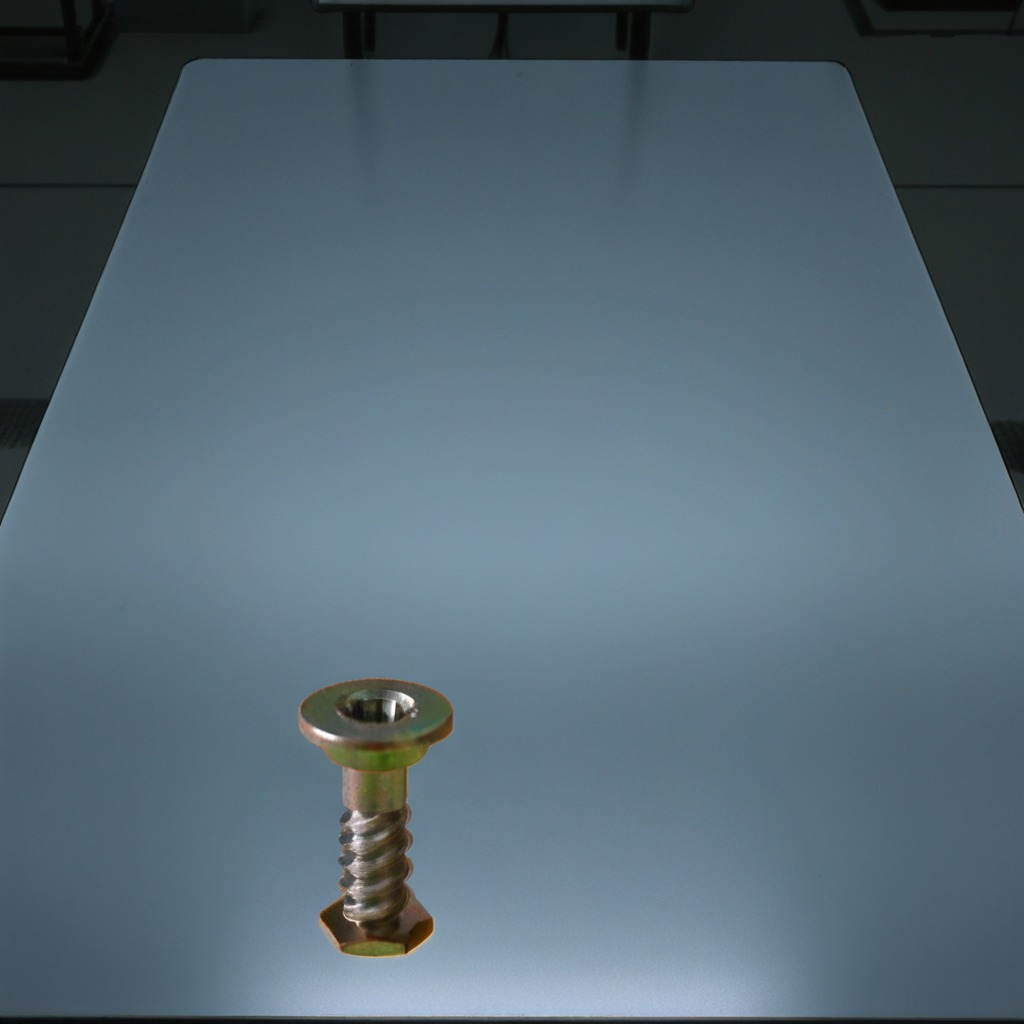
A metal screw is lying on the table.